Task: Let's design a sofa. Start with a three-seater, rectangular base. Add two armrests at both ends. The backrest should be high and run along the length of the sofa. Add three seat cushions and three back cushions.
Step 63:
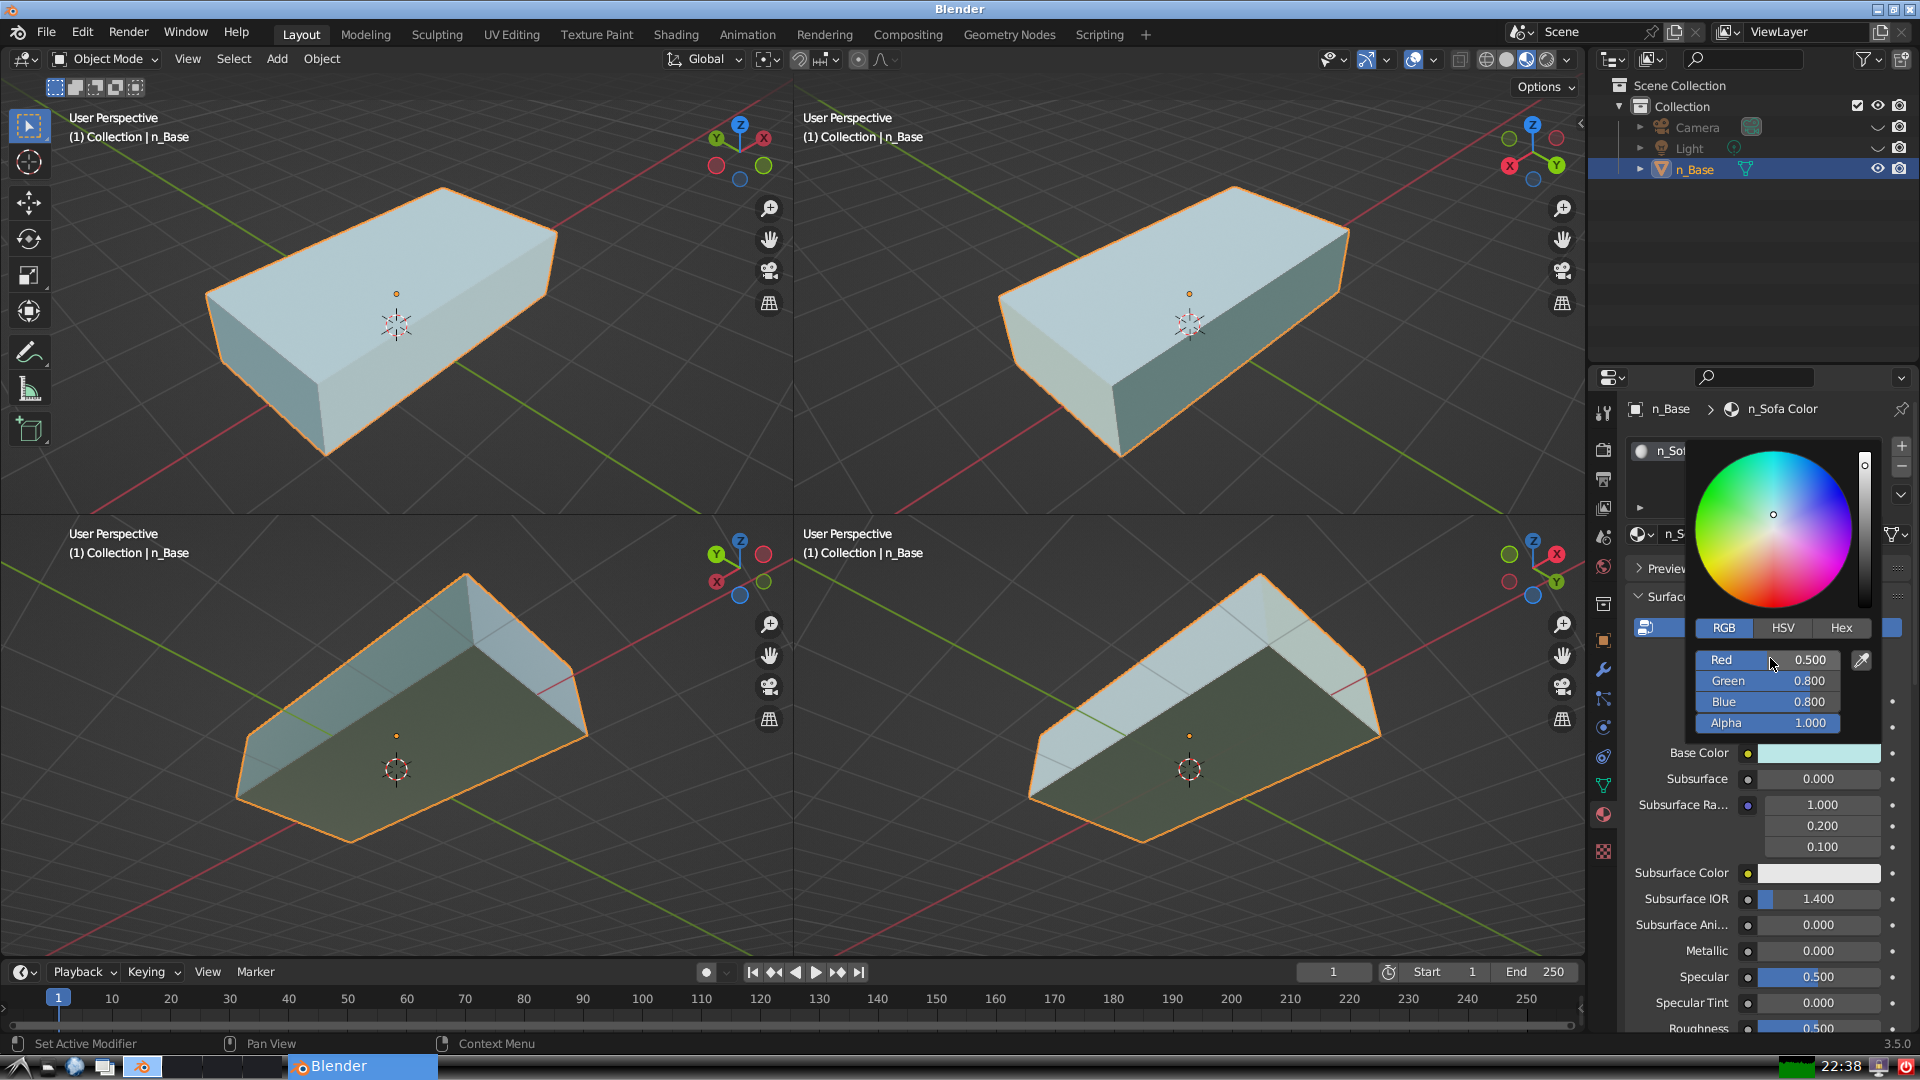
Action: {"mouse_move": [1770, 678]}